Question: i have generated a Linq to Sql class which looks like this.

so i have 3 querys which gets my data.
'''
private IQueryable<Gesellschaft> loadedGesellschaft;
private IQueryable<Anschrift> loadedGesellschaftAnschrift;
private IQueryable<Email> loadedGesellschaftEmail;
private lgDataContext completeGesellschaft;
private void Button_Click(object sender, RoutedEventArgs e)
{
completeGesellschaft = new lgDatacontext();
loadedGesellschaft = completeGesellschaft.Gesellschaft.Where(gid => gid.GID == 2);
loadedGesellschaftAnschrift = completeGesellschaft.Anschrift.Where(FK_GID => FK_GID.FK_GesellschaftId == loadedGesellschaft.First().GID);
loadedGesellschaftEmail = completeGesellschaft.Email.Where(FK_GID => FK_GID.FK_AnschriftId == loadedHauptanschrift.First().idAnschrift);
}
'''
After this i want to put these 3 on my page. The Result is something like this there one Office(loadedGesellschaft) and that has maybe more than one Adress(loadedGesellschaftAnschrift) and has maybe more than one Email(loadedGesellschaftEmail)
so i have on my window some textboxes which contain the fields from loadedGesellschaft and Adresses and Emails are stored in comboboxes.
do i always have to bind the itemsource of one Control e.g.
'<ComboBox Name="CBox_GDEmail" />'
'''
CBoxGDEmail.Itemsource = loadedGesellschaftEmail;
'''
or is there an possibility to put all three objects together to the datacontext of the window ?
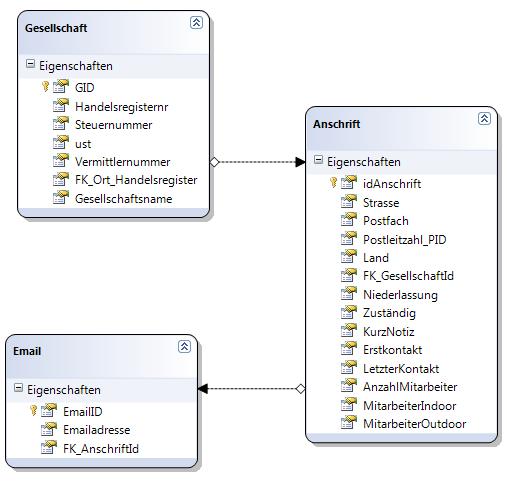
Answer: First, create three classes: 'Gesellschaft', 'Anschrift', and 'Email'. These classes are view models; they expose any property whose value you want to see in the view. Make 'Gesellschaft' expose an 'Anschriften' property of type 'IEnumerable<Anschrift>', and 'Anschrift' expose an 'Emails' property of type 'IEnumerable<Email>'. (I'm just sort of guessing at what the plural of Anschrift is; pretty much all of my knowledge of German comes from board games.)
In your XAML, create three 'DataTemplate's, e.g.:
'''
<DataTemplate DataType="{x:Type local:Gesellschaft}">
<WrapPanel>
<Label>Name</Label>
<TextBlock Text="{Binding Gesellschaftname}"/>
...
<ListBox ItemsSource="{Binding Anschriften}"/>
</WrapPanel>
</DataTemplate>
'''
Obviously you'll want to use a saner layout than sticking a bunch of controls in a 'WrapPanel'; this is just a proof of concept. The 'DataTemplate' for 'Anschrift' should similarly have a 'ListBox' whose 'ItemsSource' is bound to 'Emails'.
Once you've done this, all you need in your XAML is to set the 'DataContext' of a 'ContentPresenter' to an instance of 'Gesellschaft'. It will be rendered using the 'DataTemplate' that you've defined for that type. Its 'ListBox' will contain an item for each 'Anschrift', rendered using that type's template. U.s.w.
Congratulations, you're now using the MVVM pattern just like all the cool kids. There's a lot more to learn about than just this, but this is a good start.